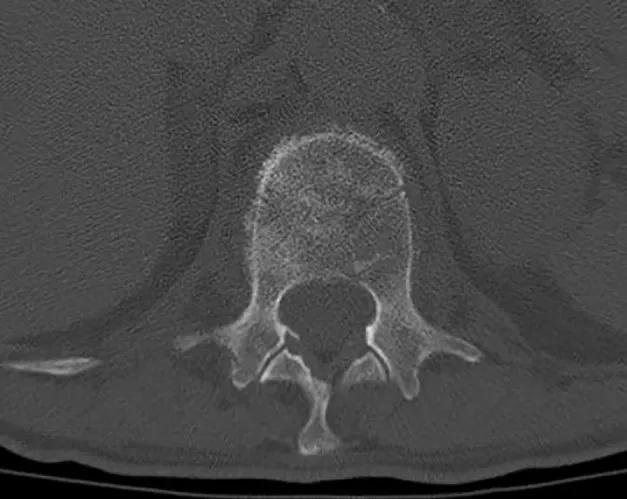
Axial thoraco-lumbar CT scan showing L1 metastatic lesion with altered bone density and osteolytic areas.
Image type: radiology (ct)